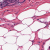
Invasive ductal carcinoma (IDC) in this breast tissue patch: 0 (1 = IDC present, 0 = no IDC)